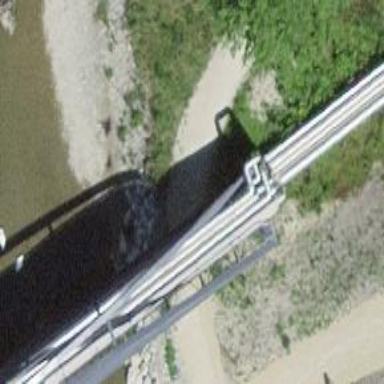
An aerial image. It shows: Bridge over pipeline.